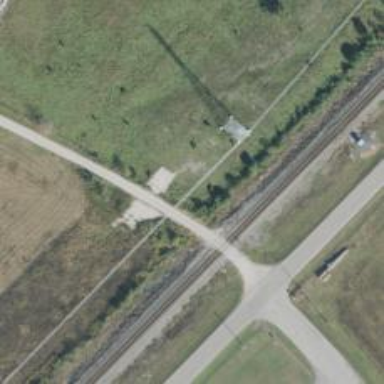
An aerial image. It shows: Level crossing along the railway.